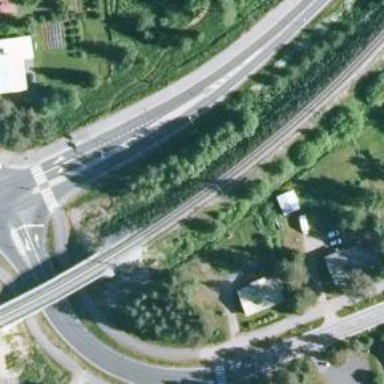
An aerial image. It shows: Railway track with continuous electrified contact lines.